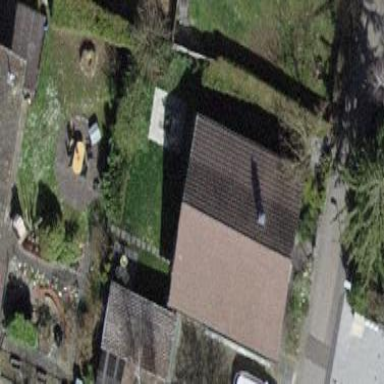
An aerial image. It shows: Building with tiled roof.